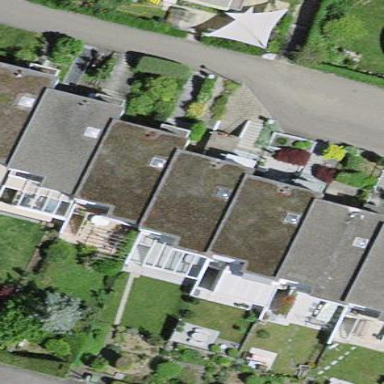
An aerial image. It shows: Flat-roofed terrace building.